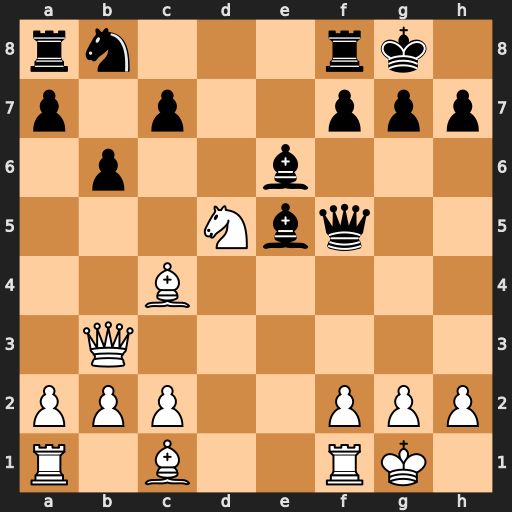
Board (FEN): rn3rk1/p1p2ppp/1p2b3/3Nbq2/2B5/1Q6/PPP2PPP/R1B2RK1
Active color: w
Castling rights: -
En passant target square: -
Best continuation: Ne7+ Kh8 Nxf5